Question: I am using this code:
'''
while (true) {
sendData("hi");
System.out.println("Data sent!");
BufferedReader inFromServer;
try {
inFromServer = new BufferedReader(new InputStreamReader(clientSocket.getInputStream()));
} catch (IOException e1) {
inFromServer = null;
e1.printStackTrace();
}
System.out.println("Recieved!"); //I see this de-bug message.
try {
modifiedSentence = inFromServer.readLine();
System.out.println("FROM SERVER: " + modifiedSentence); //I do NOT see this de-bug message!
} catch (IOException e) {
e.printStackTrace();
}
}
'''
It successfully sends data to a server - And the server successfully sends data back:
'''
public void run () {
//handle the session using the socket (example)
try {
sendData("Hi");
System.out.println("Data sent!"); //I see this de-bug message.
} catch (Exception e) {
e.printStackTrace();
}
}
'''
However for some reason, the application seems to pause at the inFromServer.readLine() method. I see the "Recieved!" de-bug message, but not the "FROM SERVER" de-bug message.

There are no errors at all. It just seems to hang there.
Why is it hanging, and how can I fix that?
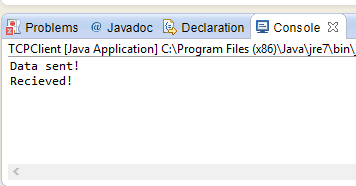
Answer: Well this simply means that 'inFromServer' does not receive any line.
Make sure you really send a line,
> Reads a line of text. A line is considered to be terminated by any one
of a line feed ('
'), a carriage return ('
'), or a carriage return
followed immediately by a linefeed.
Have a look at the 'readLine' method :
'''
String readLine(boolean ignoreLF) throws IOException {
StringBuffer s = null;
int startChar;
synchronized (lock) {
ensureOpen();
boolean omitLF = ignoreLF || skipLF;
bufferLoop:
for (;;) {
if (nextChar >= nChars)
fill();
if (nextChar >= nChars) { /* EOF */
if (s != null && s.length() > 0)
return s.toString();
else
return null;
}
boolean eol = false;
char c = 0;
int i;
/* Skip a leftover '
', if necessary */
if (omitLF && (cb[nextChar] == '
'))
nextChar++;
skipLF = false;
omitLF = false;
charLoop:
for (i = nextChar; i < nChars; i++) {
c = cb[i];
if ((c == '
') || (c == '
')) {
eol = true;
break charLoop;
}
}
startChar = nextChar;
nextChar = i;
if (eol) {
String str;
if (s == null) {
str = new String(cb, startChar, i - startChar);
} else {
s.append(cb, startChar, i - startChar);
str = s.toString();
}
nextChar++;
if (c == '
') {
skipLF = true;
}
return str;
}
if (s == null)
s = new StringBuffer(defaultExpectedLineLength);
s.append(cb, startChar, i - startChar);
}
}
}
'''
Note that this one receive a boolean, but calling 'readLine' simply call this one with 'false' passed, unless on Linux.
Notice the 'for(;;)' loop, which is an infinite loop.
Try concatening to the "line" sent from the server
'''
System.getProperty("line.separator");
'''